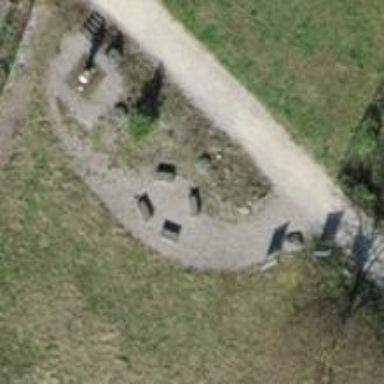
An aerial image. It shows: Bench for seating.